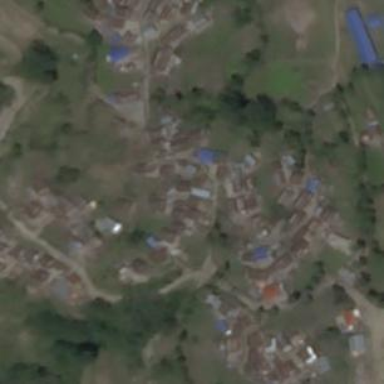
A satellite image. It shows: Village area.